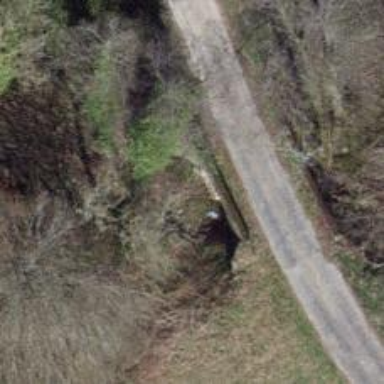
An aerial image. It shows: Culvert tunnel.